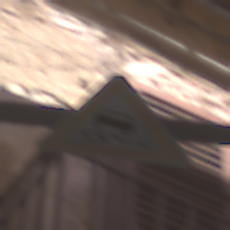
Verkehrszeichen: SchleuderOderRutschgefahr
Umgebung: Outdoor, Urban
Tageszeit: MorningAfternoon
Wetter: Clear
Licht: Natural
Jahreszeit: NotSpecified
Kontrast: MediumContrast